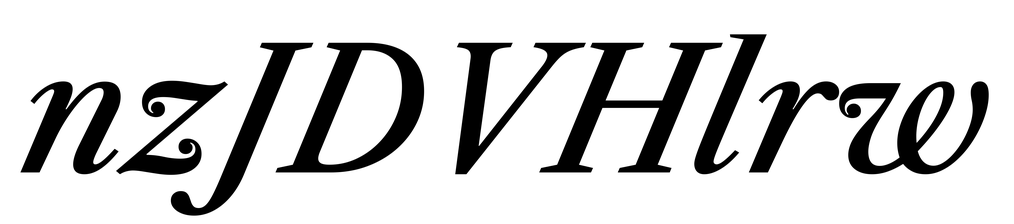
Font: LibreCaslonText-Italic_Medium_Italic